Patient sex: M
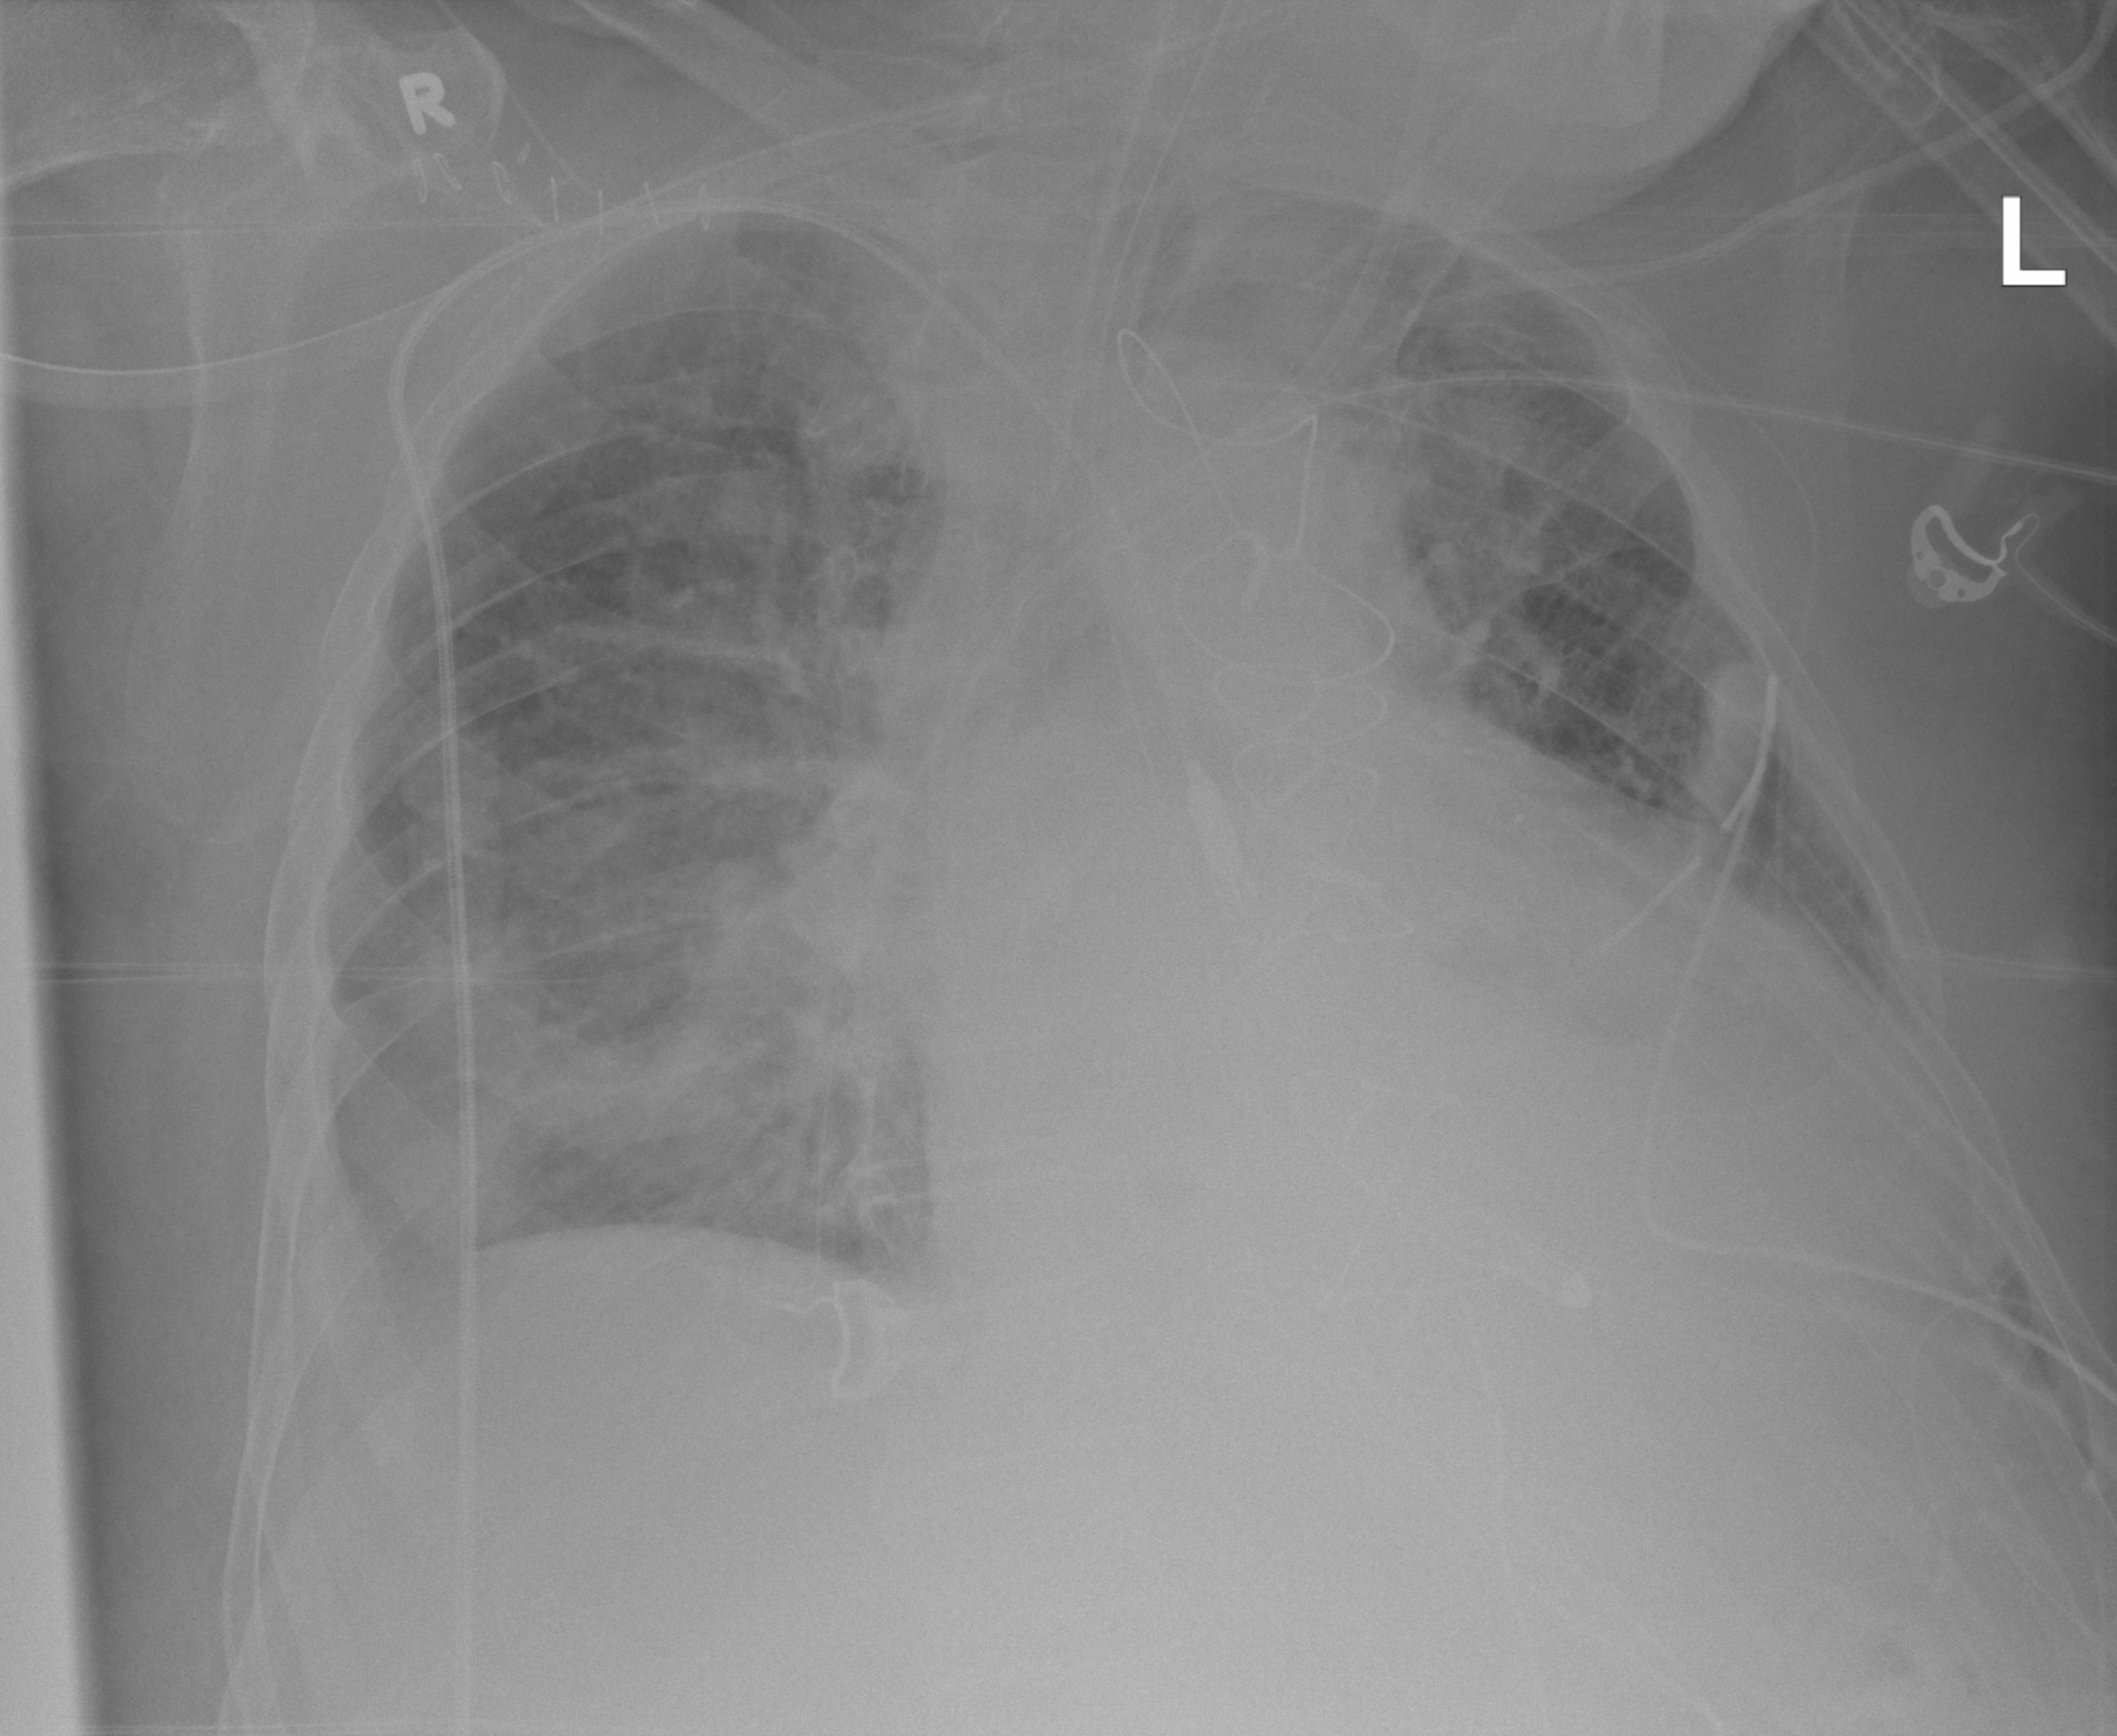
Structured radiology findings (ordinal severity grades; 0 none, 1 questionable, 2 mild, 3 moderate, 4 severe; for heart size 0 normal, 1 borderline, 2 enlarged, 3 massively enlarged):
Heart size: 2
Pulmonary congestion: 2
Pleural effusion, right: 2
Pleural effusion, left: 0
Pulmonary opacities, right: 2
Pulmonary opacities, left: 2
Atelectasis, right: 2
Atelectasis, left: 0